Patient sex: M
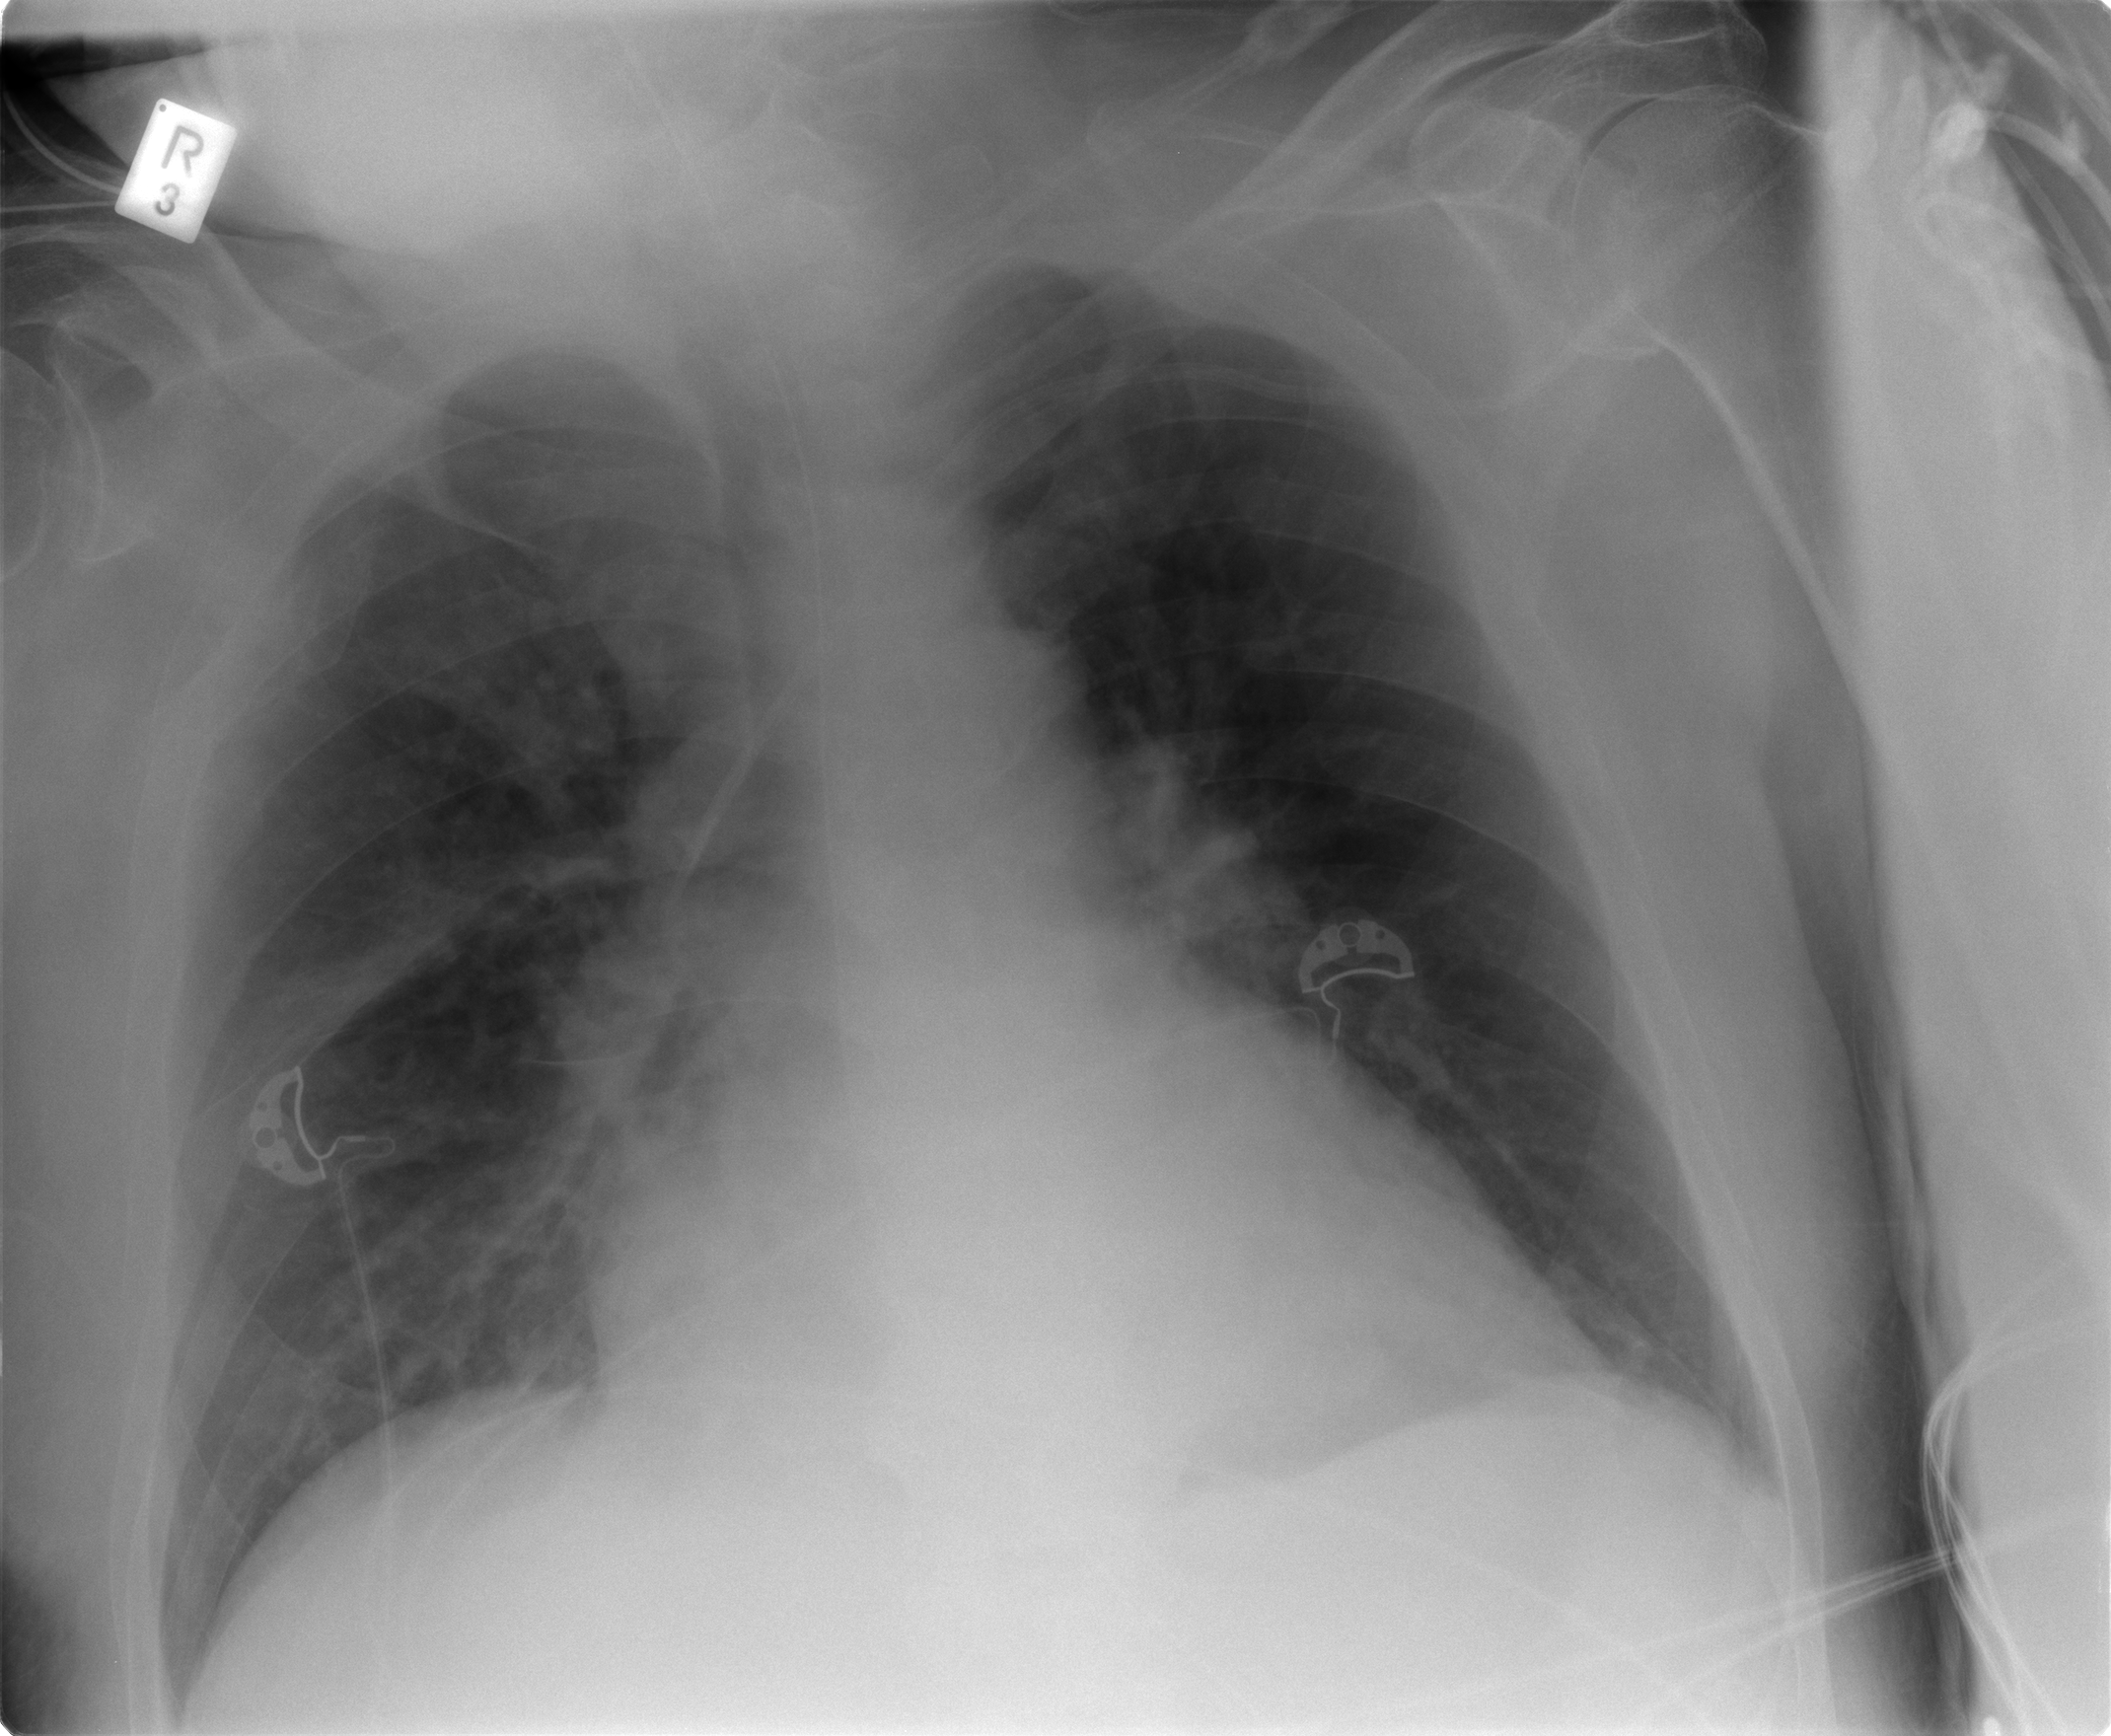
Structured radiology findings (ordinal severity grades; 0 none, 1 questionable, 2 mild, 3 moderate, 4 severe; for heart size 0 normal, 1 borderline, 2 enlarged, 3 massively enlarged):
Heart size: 2
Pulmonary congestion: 1
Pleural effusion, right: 0
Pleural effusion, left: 0
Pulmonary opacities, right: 1
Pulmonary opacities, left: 0
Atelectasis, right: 2
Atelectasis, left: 0